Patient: sex F, age 41
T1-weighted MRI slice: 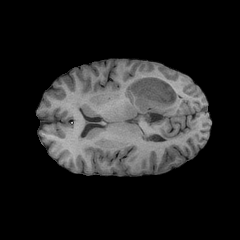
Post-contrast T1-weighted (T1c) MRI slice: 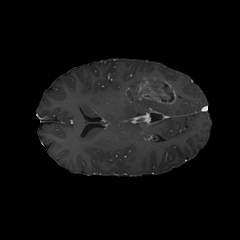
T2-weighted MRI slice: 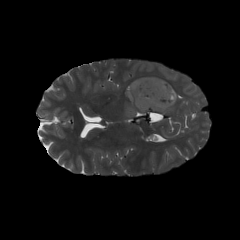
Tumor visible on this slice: yes
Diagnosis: Glioblastoma, IDH-wildtype
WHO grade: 4